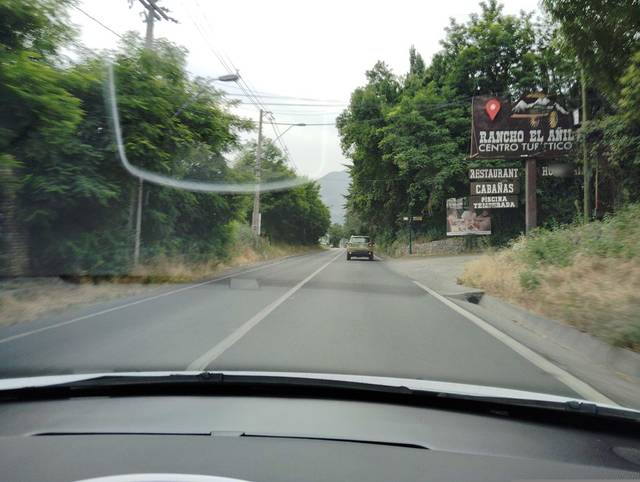
Region: Chile
Coordinates: -33.579, -70.415